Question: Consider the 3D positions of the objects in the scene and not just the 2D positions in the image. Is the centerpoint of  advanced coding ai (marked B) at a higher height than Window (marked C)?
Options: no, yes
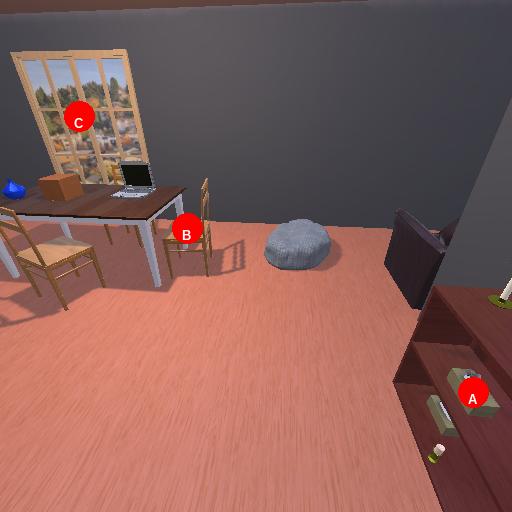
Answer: no